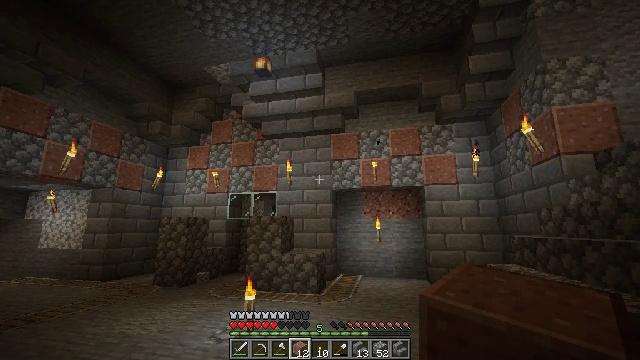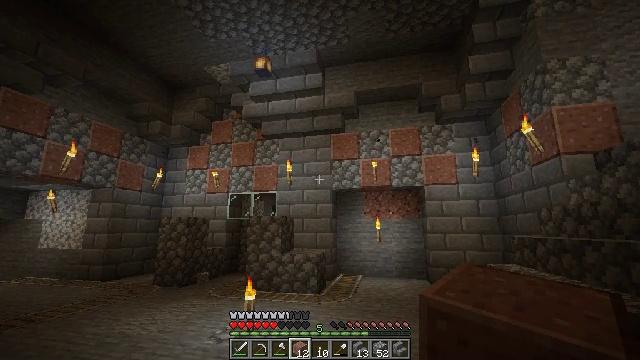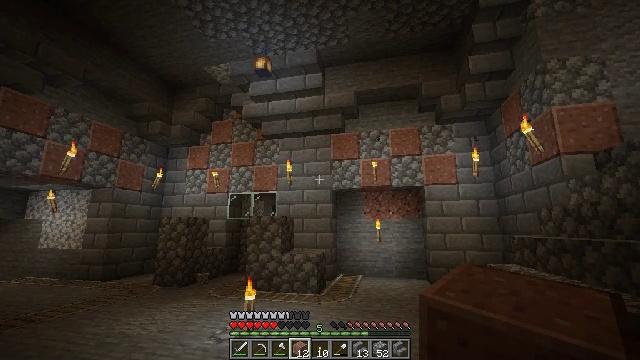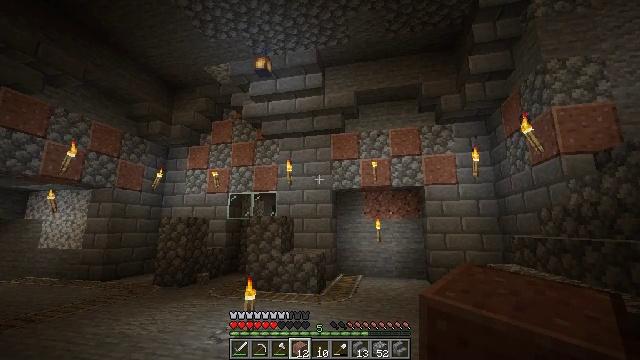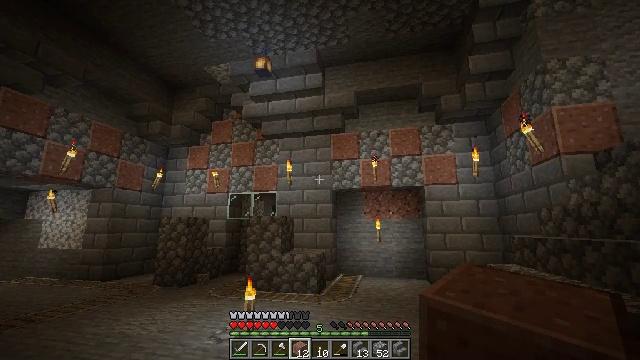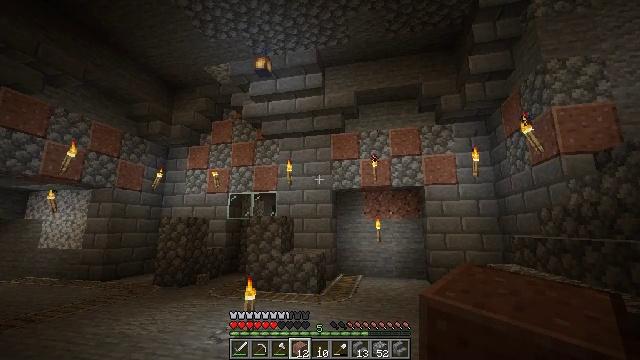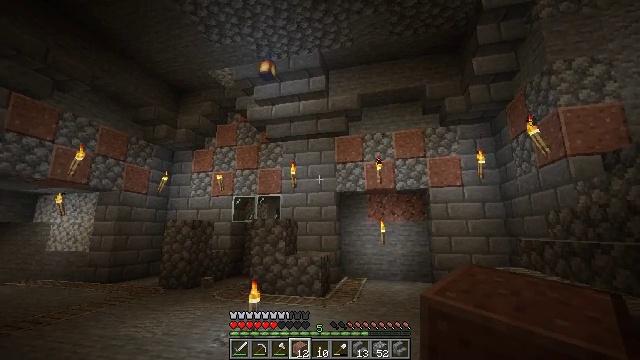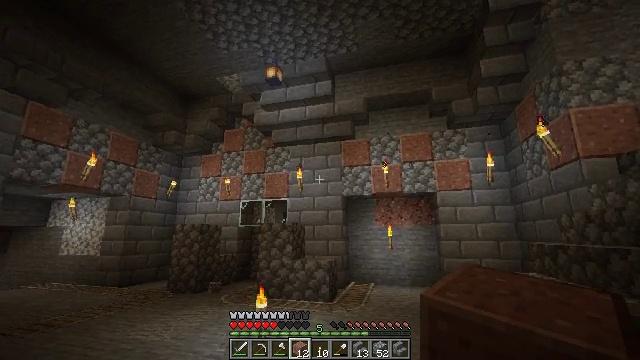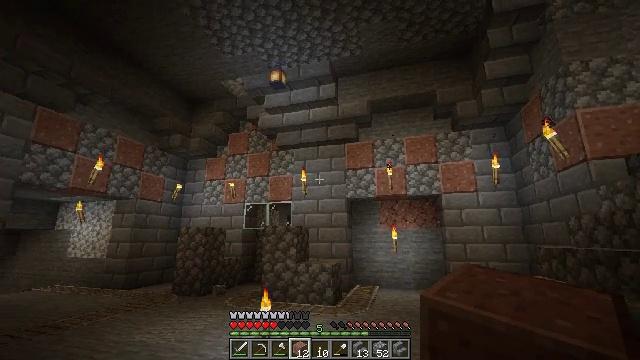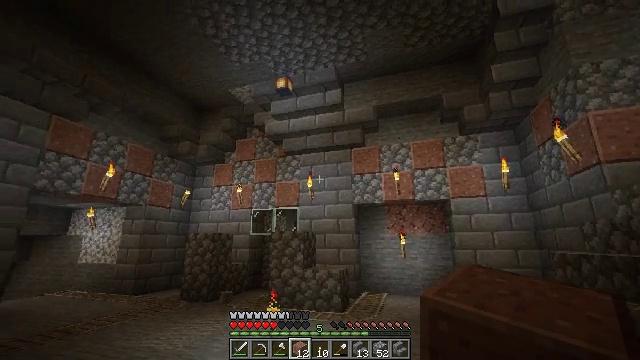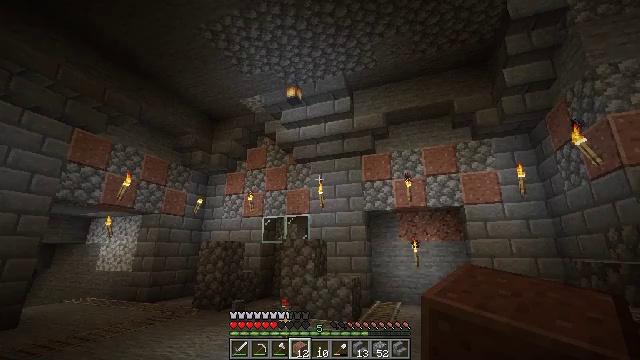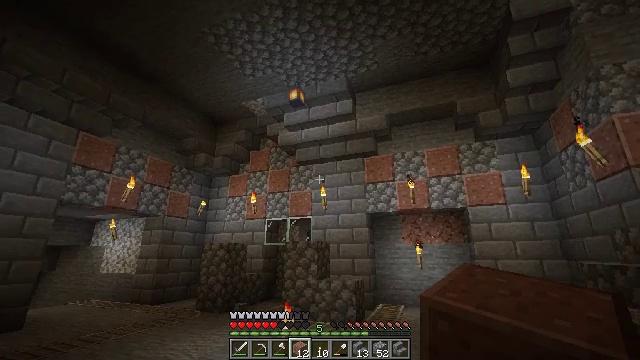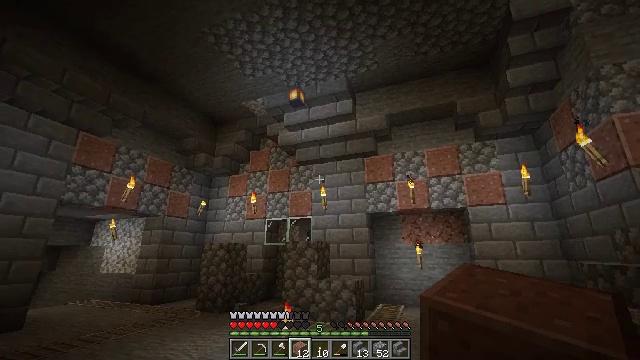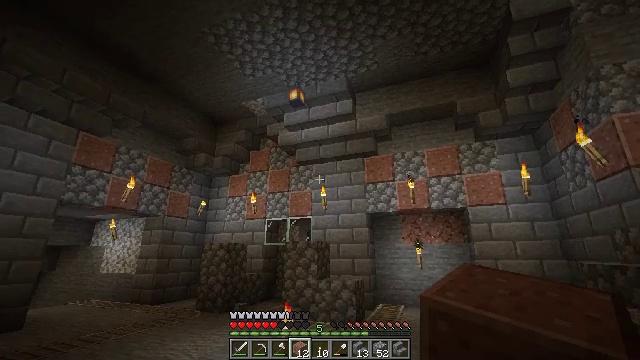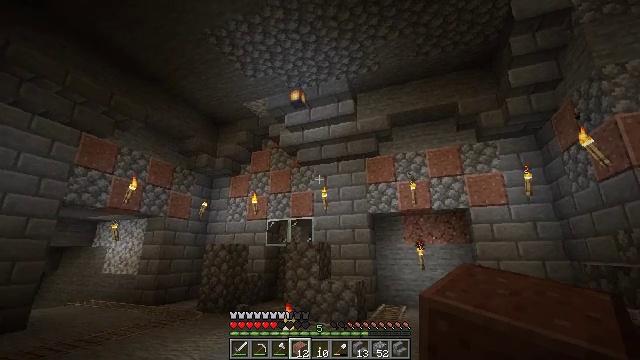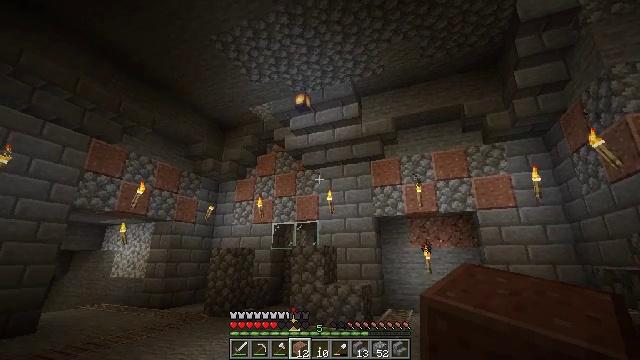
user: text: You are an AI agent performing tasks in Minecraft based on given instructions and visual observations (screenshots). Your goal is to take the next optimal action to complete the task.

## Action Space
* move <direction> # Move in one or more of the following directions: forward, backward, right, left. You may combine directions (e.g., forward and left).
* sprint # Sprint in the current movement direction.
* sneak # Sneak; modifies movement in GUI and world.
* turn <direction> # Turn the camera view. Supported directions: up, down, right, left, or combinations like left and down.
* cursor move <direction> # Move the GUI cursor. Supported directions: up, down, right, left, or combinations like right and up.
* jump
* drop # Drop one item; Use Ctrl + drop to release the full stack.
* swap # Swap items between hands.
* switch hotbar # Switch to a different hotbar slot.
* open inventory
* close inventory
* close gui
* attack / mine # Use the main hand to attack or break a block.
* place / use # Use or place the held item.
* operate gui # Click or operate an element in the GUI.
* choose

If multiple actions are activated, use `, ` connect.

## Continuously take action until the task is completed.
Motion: motion action
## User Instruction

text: Gather polished granite from a structure.
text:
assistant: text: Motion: no_op
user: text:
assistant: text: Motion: no_op
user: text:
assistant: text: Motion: no_op
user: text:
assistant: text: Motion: no_op
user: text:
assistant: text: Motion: no_op
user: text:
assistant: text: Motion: no_op
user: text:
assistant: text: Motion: turn left
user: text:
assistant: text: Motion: no_op
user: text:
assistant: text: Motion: turn left and up
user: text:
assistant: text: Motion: turn left and up
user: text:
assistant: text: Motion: no_op
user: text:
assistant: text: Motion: no_op
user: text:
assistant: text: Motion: no_op
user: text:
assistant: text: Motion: no_op
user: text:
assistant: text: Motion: turn left
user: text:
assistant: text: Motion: no_op
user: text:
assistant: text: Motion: no_op
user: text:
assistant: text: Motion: no_op
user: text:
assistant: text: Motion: no_op
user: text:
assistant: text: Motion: no_op
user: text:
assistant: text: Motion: no_op
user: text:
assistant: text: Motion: no_op
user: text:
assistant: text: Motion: no_op
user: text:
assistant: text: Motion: no_op
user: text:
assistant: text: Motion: no_op
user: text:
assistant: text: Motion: no_op
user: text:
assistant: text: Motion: no_op
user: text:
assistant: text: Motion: no_op
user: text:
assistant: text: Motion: no_op
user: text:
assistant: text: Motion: turn left and up